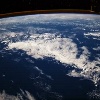
Label: cloud